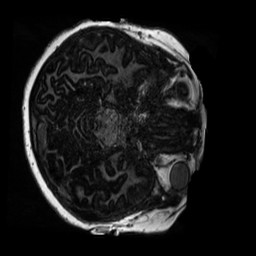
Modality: MP2RAGE
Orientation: axial
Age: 10
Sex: male
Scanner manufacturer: siemens
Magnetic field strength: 3 T
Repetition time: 4 s
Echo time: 0.00303 s